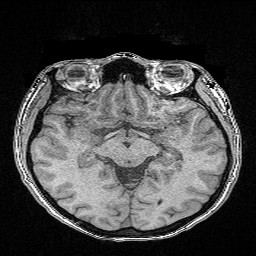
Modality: FLASH
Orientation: coronal
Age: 24
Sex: female